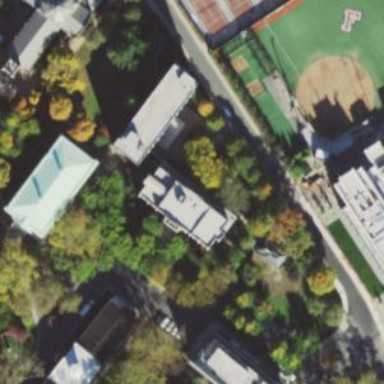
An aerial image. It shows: View of university building.